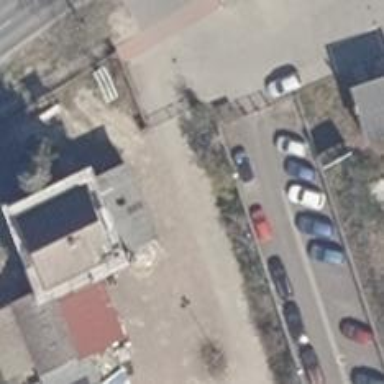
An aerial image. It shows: Building housing car rental service.